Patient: sex M, age 64
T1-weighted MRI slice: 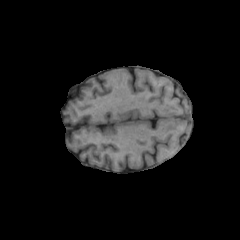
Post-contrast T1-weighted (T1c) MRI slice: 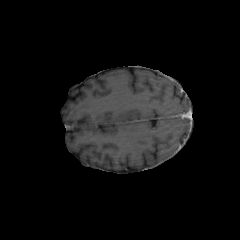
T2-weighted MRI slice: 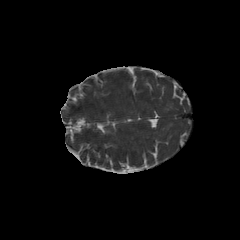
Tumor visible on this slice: no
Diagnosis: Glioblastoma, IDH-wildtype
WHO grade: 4